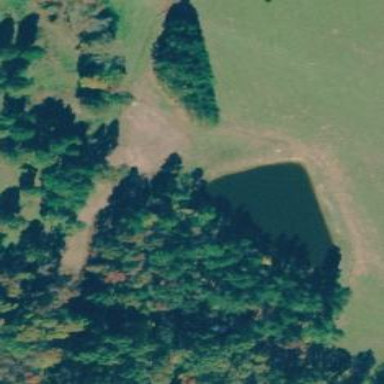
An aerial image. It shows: Pond with natural water.